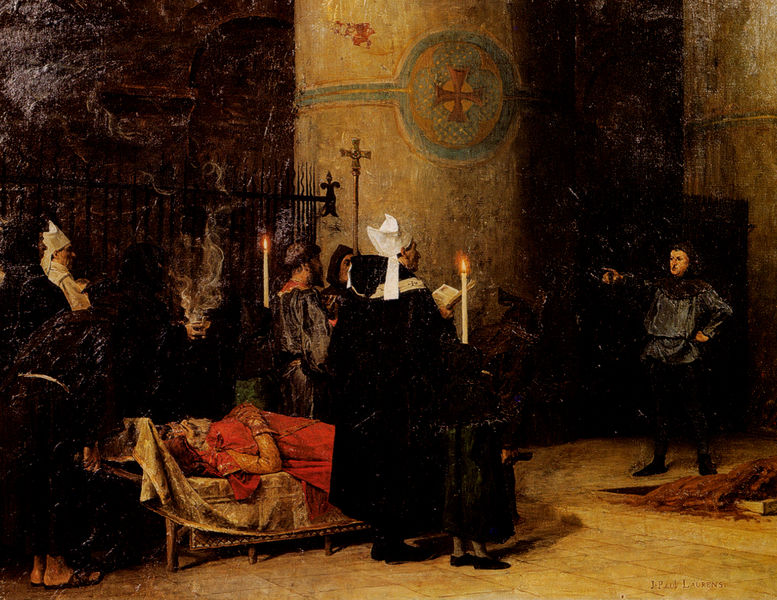
Titel: Funérailles de Guillaume le Conquérant
Künstler: Jean Paul Laurens
Standort: Béziers
Institution: Musée des Beaux-Arts
Schlagwörter: blau, dunkel, feuer, gemälde, hand, held, himmel, mann, schatten, umhang, weiß, frauen, gelb, menschen, ocker, finger, frankreich, frau, grau, hell, holz, kleid, licht, männer, raum, rücken, schwarz, szene, säule, säulen, tür, zimmer, ölbild, rot, tuch, beige, haube, malerei, bart, hemd, hose, mütze, wand, arm, bibel, falten, mensch, stein, tod, tot, toter, trauer, hände, innenraum, öl, gitter, kirche, rauch, boden, gewand, gold, kutte, decke, kind, kinder, rund, beine, taille, füße, ruhe, liegen, ruhen, italien, stab, trage, mauer, violett, saal, bischof, könig, zeigefinger, kerze, bett, kerzen, metall, sandalen, zeigen, schwanger, strümpfe, außen, flamme, krank, buch, kreuz, barfuß, fliesen, scharz, soldat, tote, nonne, mäntel, stiefel, beten, gebet, habit, salbung, brokat, rüstung, wappen, liege, kerzenschein, schein, verschränkt, anklage, armband, pfarrer, kreuze, leichnam, sterben, totenbett, hüfte, andacht, klerus, messdiener, messe, ministrant, priester, weihrauch, mönch, geistliche, heiliger, mitra, mönche, prozession, tempel, heilige, golden, aufgebahrt, schaft, brau, christentum, totenwache, ornat, ölung, kid, helle, katholisch, kachelboden, rotes kleid, verletzter, ankläger, sakrament, krankenschwester, sakramente, sutane, aufgebettet, casel, schattenn, sterbesakramente, sutan, bed, exorzismus, point, 1600, 1650, priest, death, sorrow